Question: Hello I have 2 tables that look like this,

What I wanting to is get the category and the section title of the category, mySQL looks like this,
'''
SELECT 'categories'.'category_id',
'categories'.'category_title',
'categories'.'category_created',
'section'.'section_id',
'section'.'section_title',
'categories'.'parent_section'
FROM ('categories')
LEFT JOIN 'section'
ON 'section'.'section_id' = 'categories'.'category_id'
'''
However all I am getting back is a list of the categories and the sections, not a list of the categories and their section. Have I done something wrong?
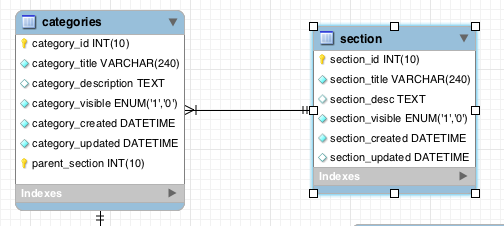
Answer: If you want the parent section, then your join condition should be on that column:
'''
SELECT 'categories'.'category_id',
'categories'.'category_title',
'categories'.'category_created',
'section'.'section_id',
'section'.'section_title',
'categories'.'parent_section'
FROM ('categories')
LEFT JOIN 'section'
ON 'section'.'section_id' = 'categories'.'parent_section'
'''